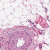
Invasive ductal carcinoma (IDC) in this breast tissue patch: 0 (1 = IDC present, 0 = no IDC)